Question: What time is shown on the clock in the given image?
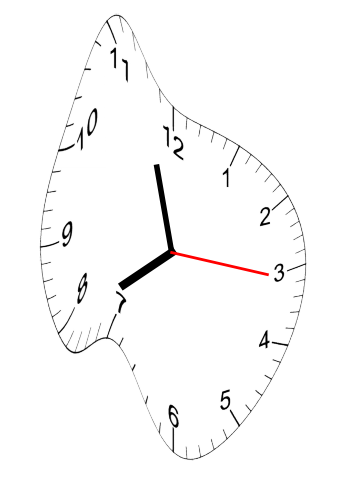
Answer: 07:57:16